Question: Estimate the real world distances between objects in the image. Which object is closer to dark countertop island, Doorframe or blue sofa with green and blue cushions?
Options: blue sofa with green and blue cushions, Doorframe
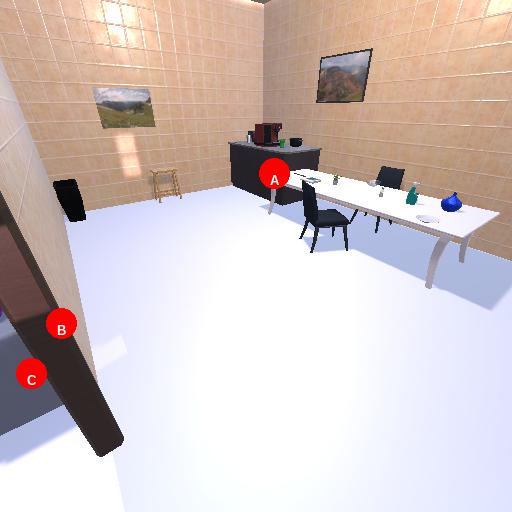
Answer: blue sofa with green and blue cushions